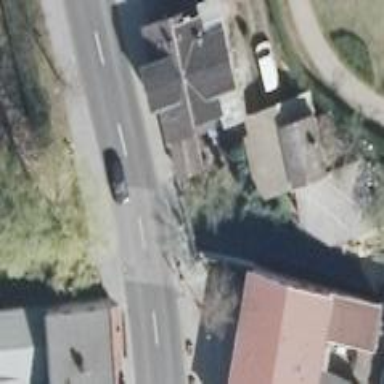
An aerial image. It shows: Bridge with asphalt surface. It is primary highway with sidewalks on both sides.